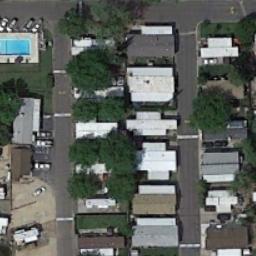
Label: residential